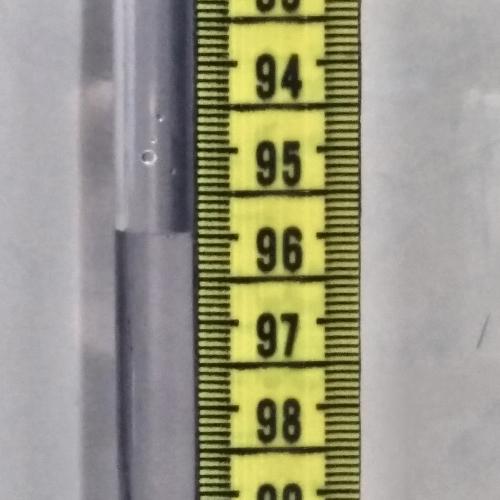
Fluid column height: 96.0 cm